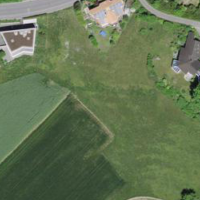
EUNIS habitat code: 52
Species observed at this site:
Symphoricarpos albus